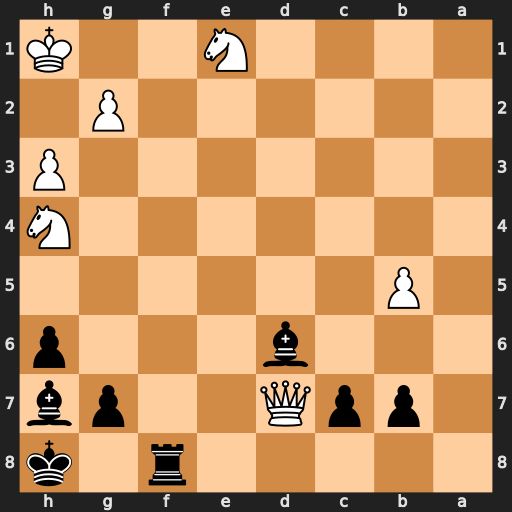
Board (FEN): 5r1k/1ppQ2pb/3b3p/1P6/7N/7P/6P1/4N2K
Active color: b
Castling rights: -
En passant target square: -
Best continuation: Rf1#